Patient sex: F
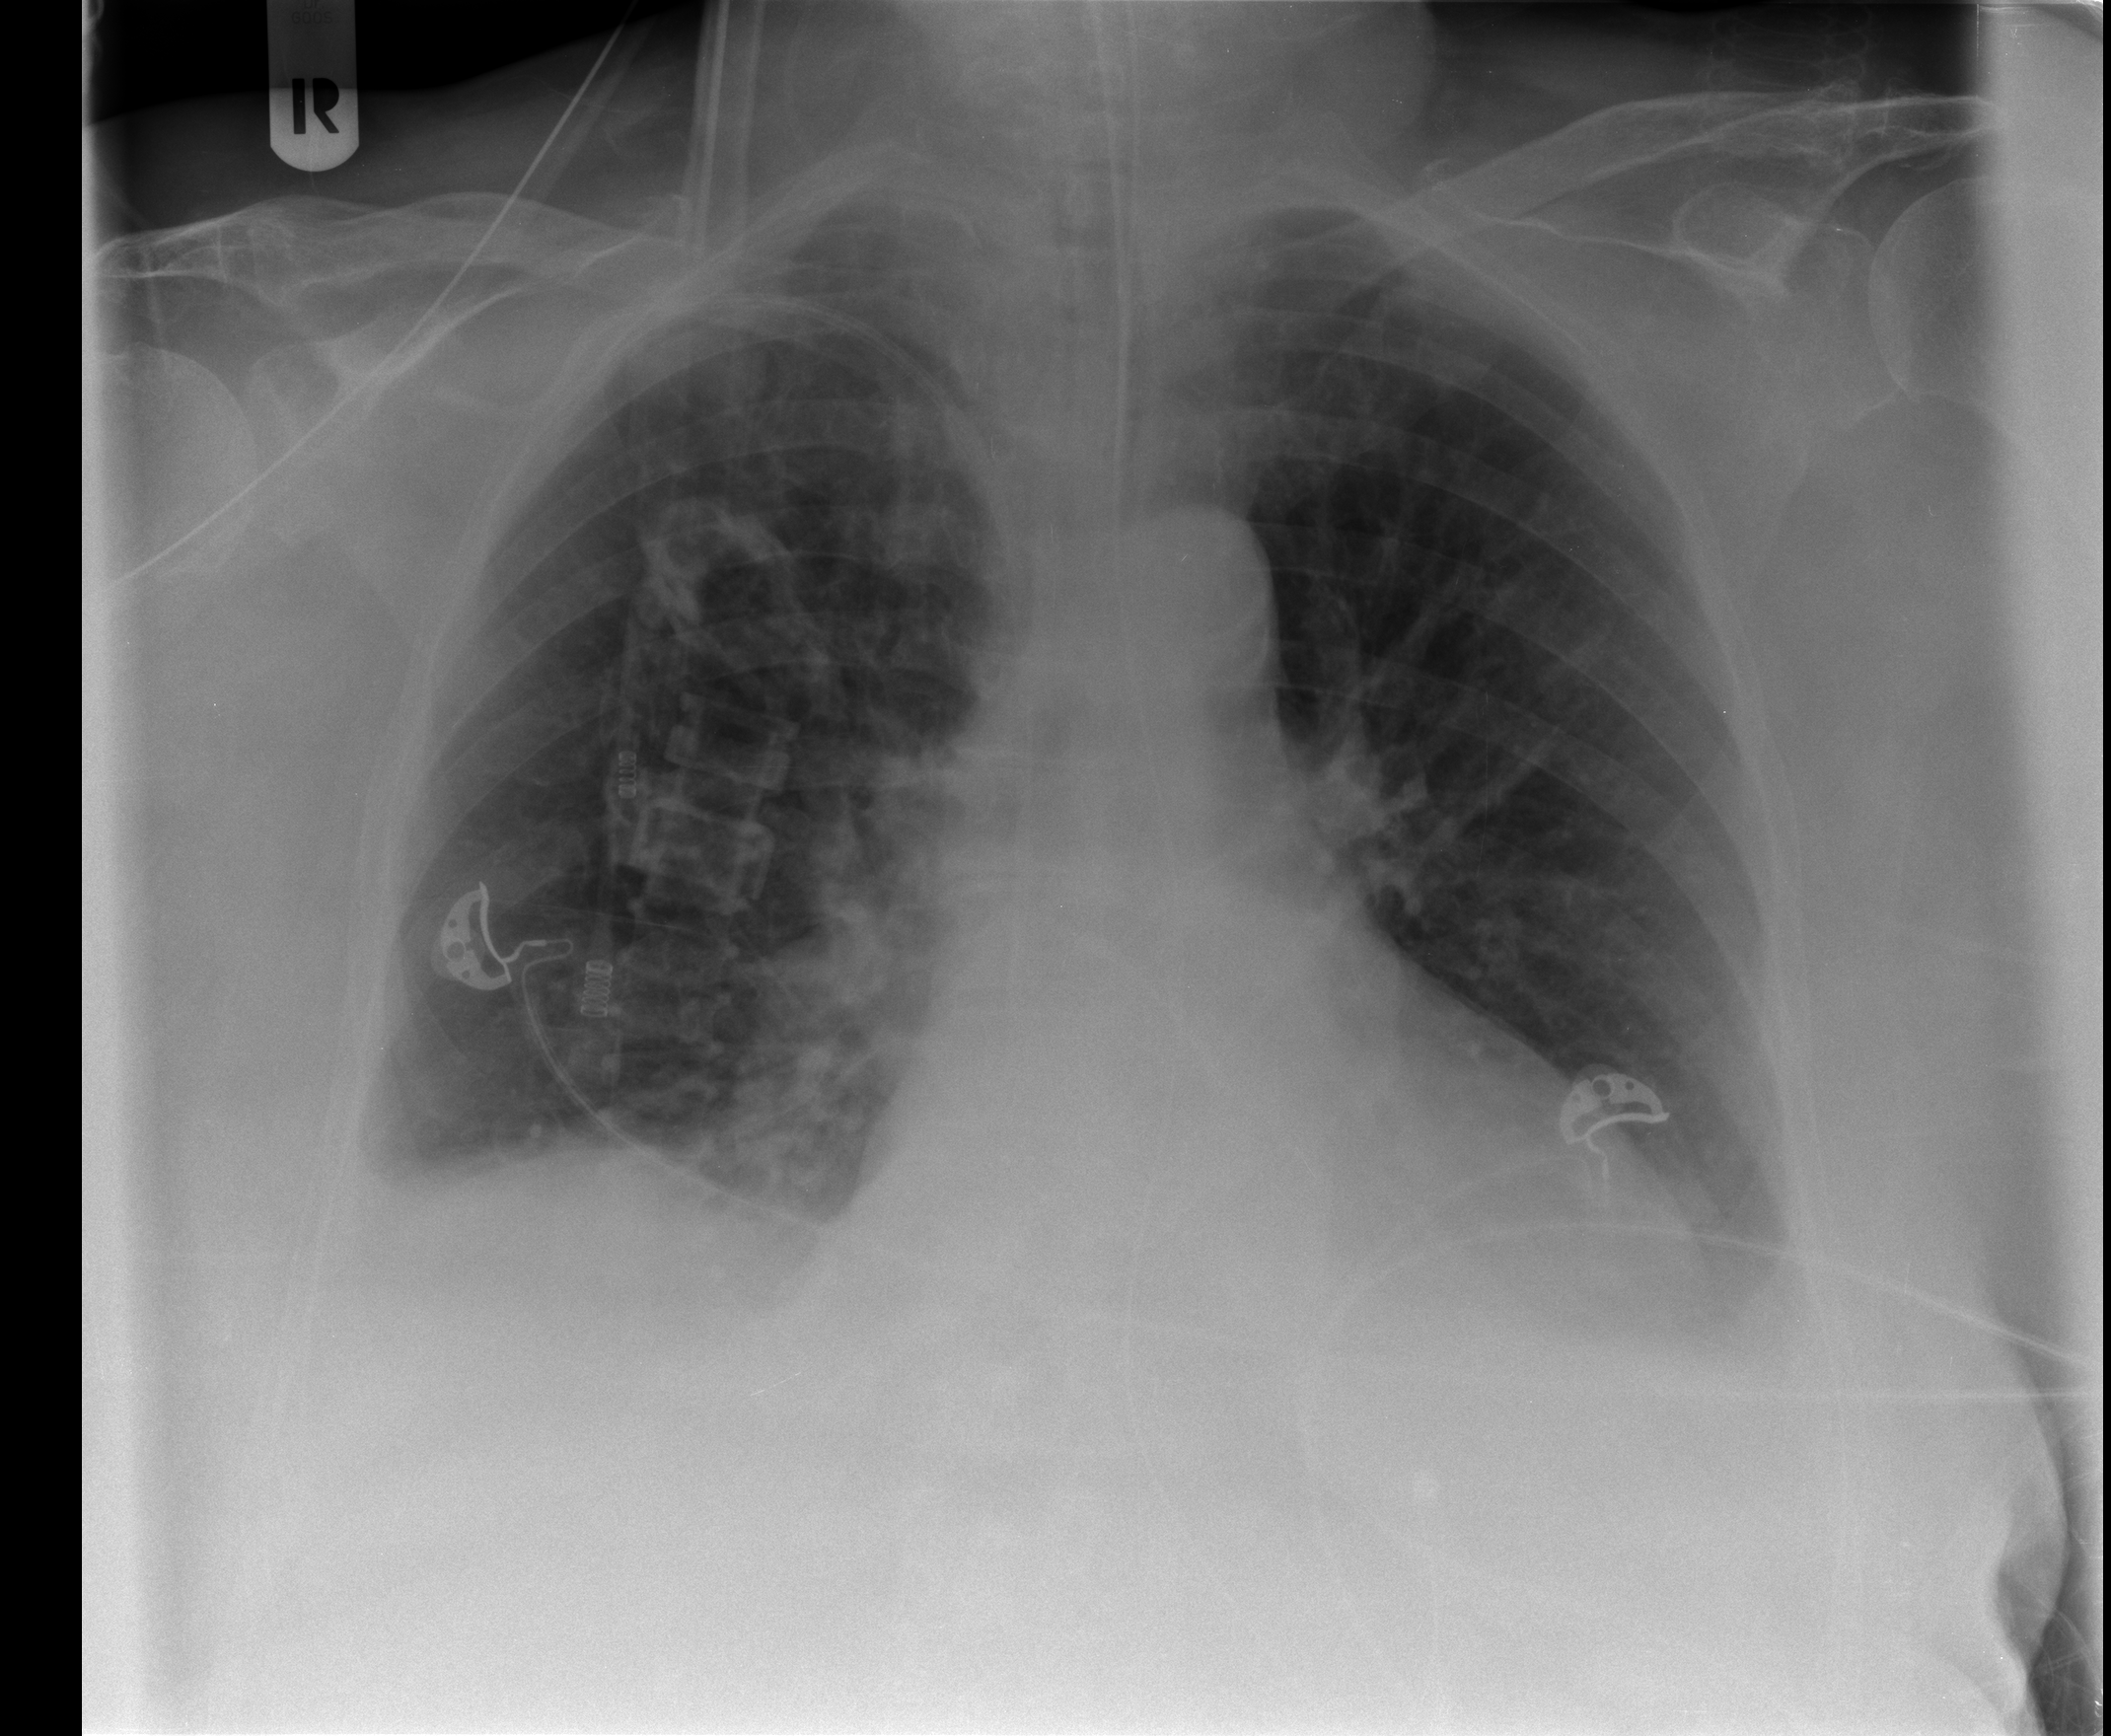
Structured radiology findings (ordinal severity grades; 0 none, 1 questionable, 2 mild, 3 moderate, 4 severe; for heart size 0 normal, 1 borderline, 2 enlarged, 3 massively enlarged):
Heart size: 2
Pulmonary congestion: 1
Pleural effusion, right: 2
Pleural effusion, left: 2
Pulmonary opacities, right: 0
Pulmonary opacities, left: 0
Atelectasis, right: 2
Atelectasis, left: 2